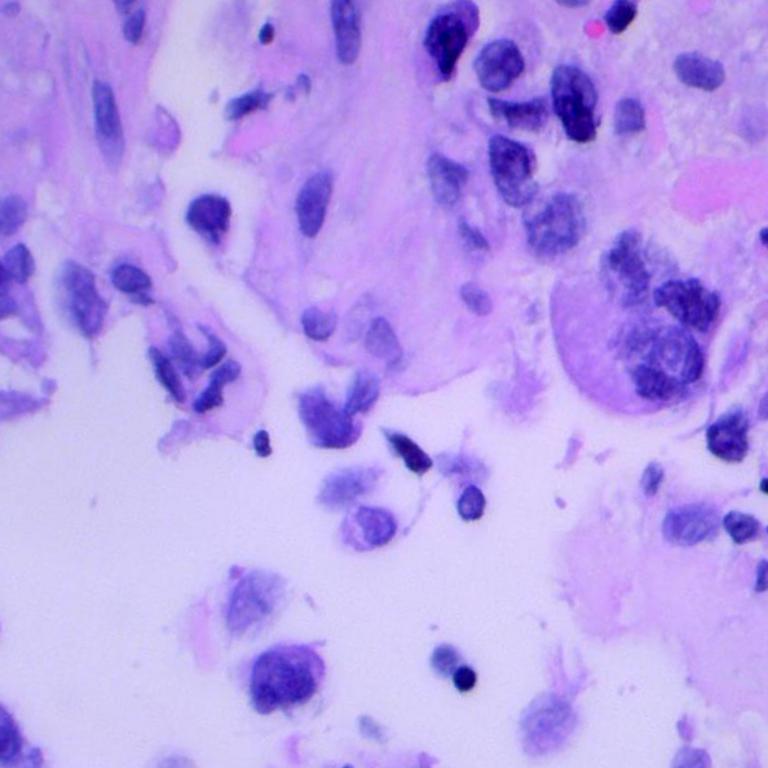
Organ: lung
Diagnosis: adenocarcinomas